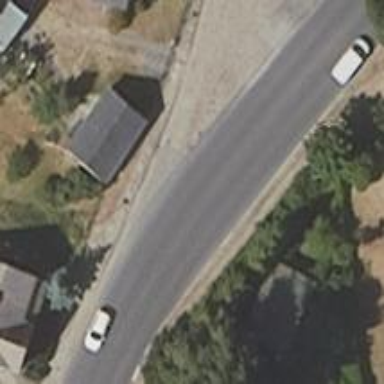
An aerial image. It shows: Secondary road with asphalt surface and sidewalks on both sides.